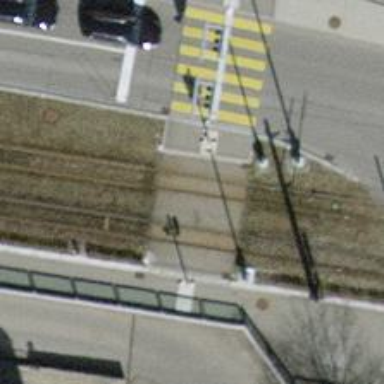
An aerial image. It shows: Crossing for the railway.